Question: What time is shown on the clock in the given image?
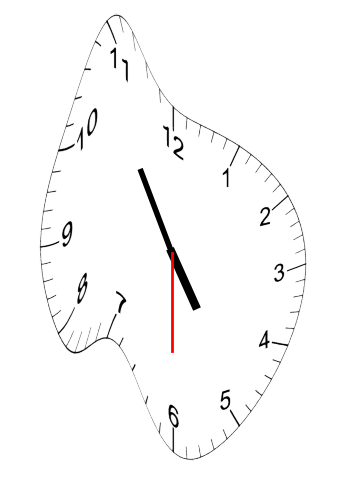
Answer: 04:54:30